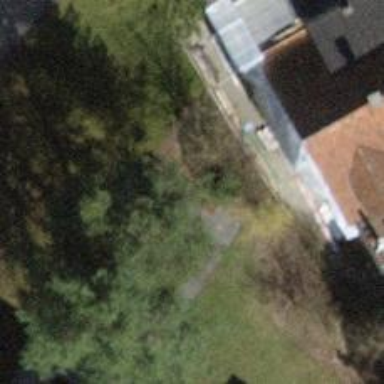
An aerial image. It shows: Brown bench in the vicinity.